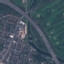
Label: Highway